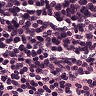
Metastatic tissue present: no